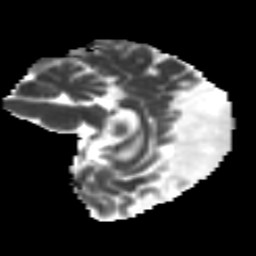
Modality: MD
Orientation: sagittal
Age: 14
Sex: female
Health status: ill
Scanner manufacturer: ge
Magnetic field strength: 3 T
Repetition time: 6.752 s
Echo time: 0.079 s